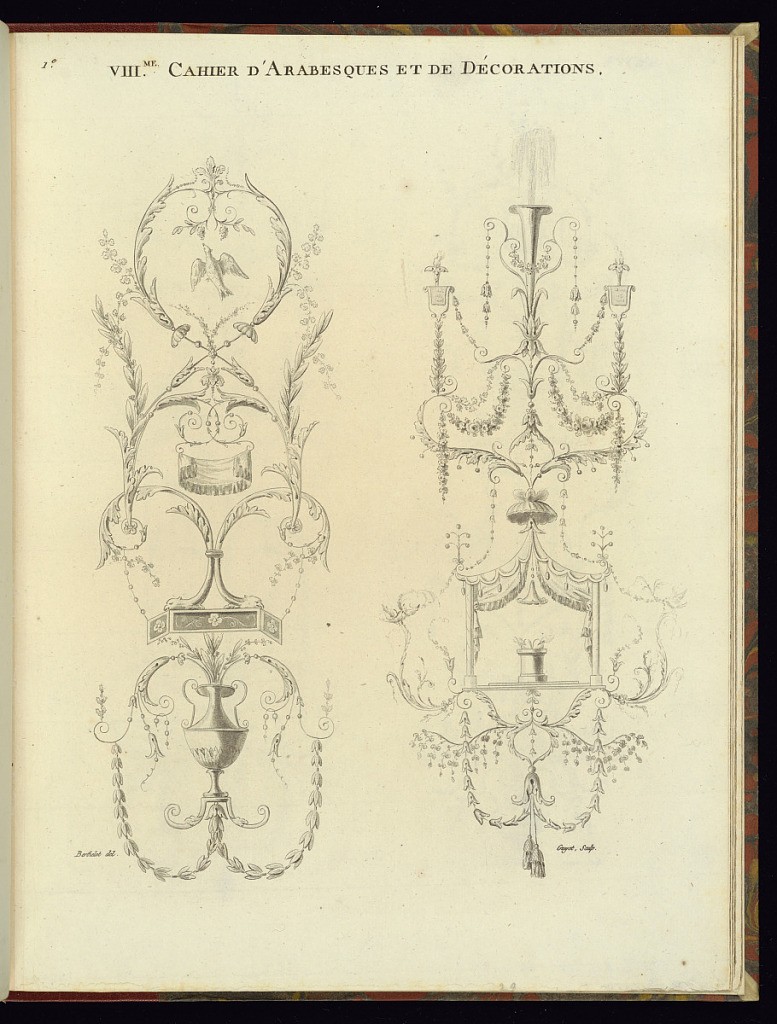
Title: Title Page
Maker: Berthelot, French, active late 18th century
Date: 1788
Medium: Etching and aquatint on laid paper
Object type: Print
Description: Title page for a series of arabesque ornament designs with neoclassical motifs. The title is lettered above two vertical arabesque designs featuring festoons of flowers and leaves, scrolling acanthus leaves, fleurons, rosettes, flaming torches, birds, textiles, terminal figures, a plinth with flaming hearts, hanging tassels, and a vase. The plate is signed.